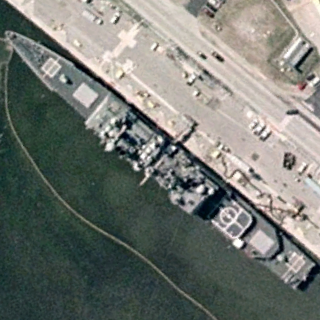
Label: cruiser